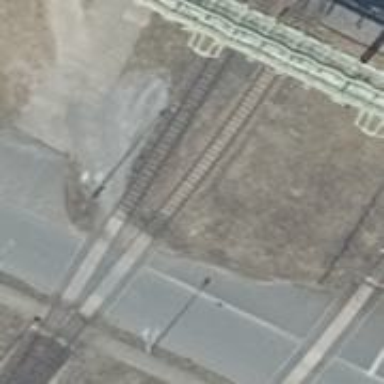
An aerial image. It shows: Railway yard in service.